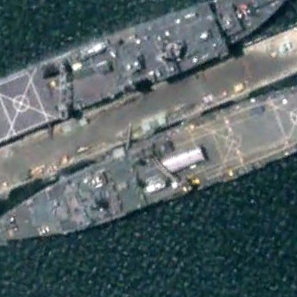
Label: combat